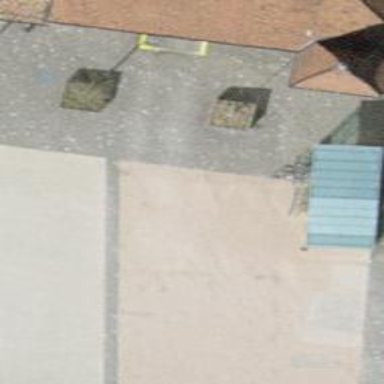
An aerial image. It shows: Tan bench.